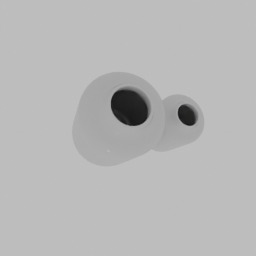
Label: decoration